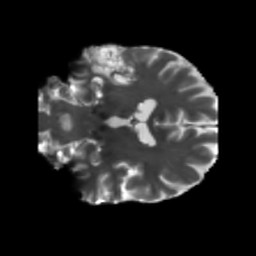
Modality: T2w
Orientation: coronal
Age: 63
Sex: male
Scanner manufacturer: siemens
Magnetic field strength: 3 T
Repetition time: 5.25 s
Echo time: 0.08 s